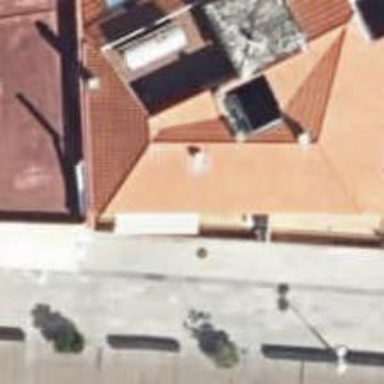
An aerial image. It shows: Cafe.